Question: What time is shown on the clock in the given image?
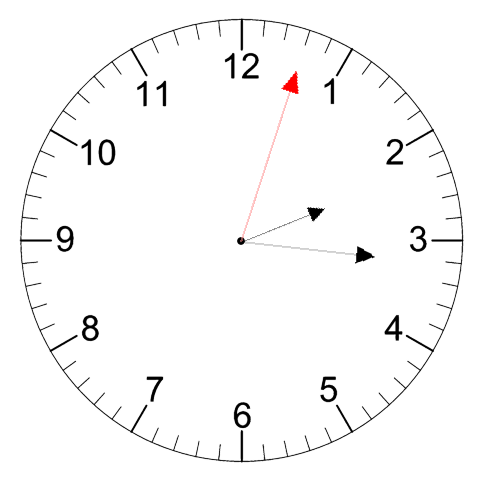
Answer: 02:16:03